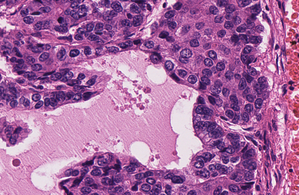
Tumor epithelial tissue: yes
Tumor-associated stroma tissue: yes
Normal tissue: no